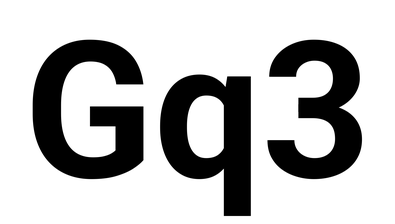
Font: Roboto_Bold